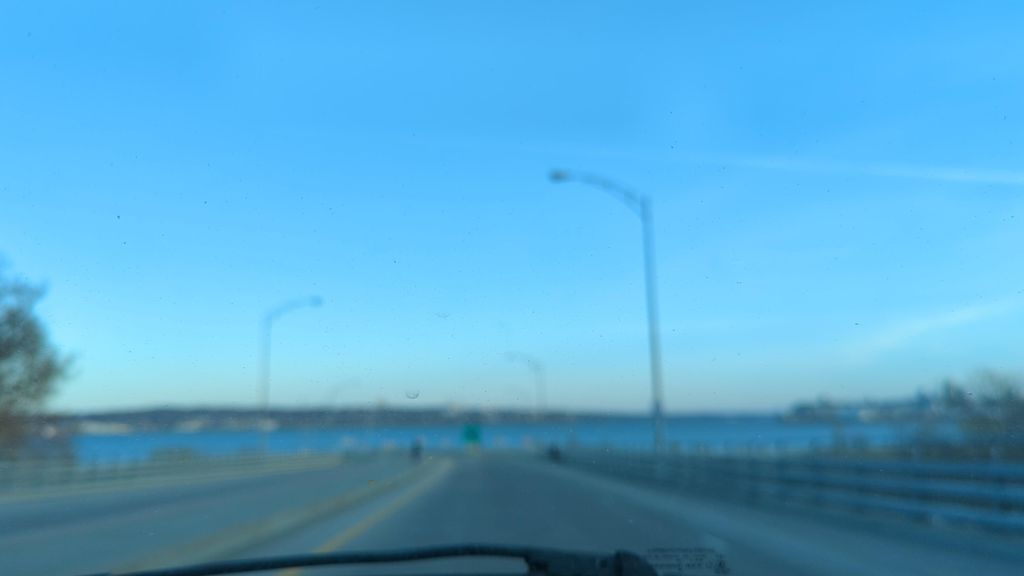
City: quebec_city